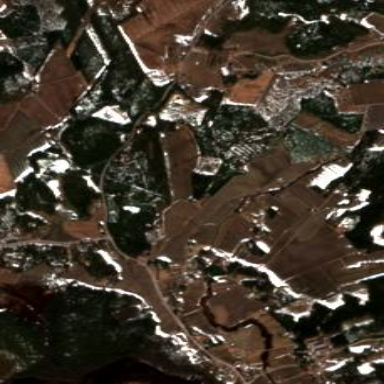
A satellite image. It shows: Picturesque farmland scene.